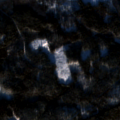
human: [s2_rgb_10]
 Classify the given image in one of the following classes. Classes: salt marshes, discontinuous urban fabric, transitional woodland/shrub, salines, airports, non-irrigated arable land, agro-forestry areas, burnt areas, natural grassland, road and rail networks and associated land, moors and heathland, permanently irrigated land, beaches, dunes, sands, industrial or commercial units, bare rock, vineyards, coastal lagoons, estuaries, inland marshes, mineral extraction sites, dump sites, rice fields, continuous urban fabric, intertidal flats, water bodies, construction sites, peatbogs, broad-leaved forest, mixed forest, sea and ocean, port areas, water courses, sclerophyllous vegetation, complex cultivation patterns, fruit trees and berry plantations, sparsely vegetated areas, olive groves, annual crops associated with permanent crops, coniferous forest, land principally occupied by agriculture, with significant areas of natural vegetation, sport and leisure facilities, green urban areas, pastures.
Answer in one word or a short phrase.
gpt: coniferous forest, mixed forest